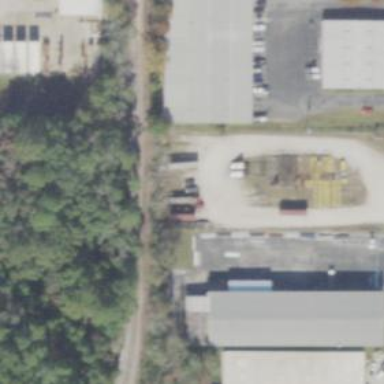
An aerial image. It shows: Industrial area used for storage.